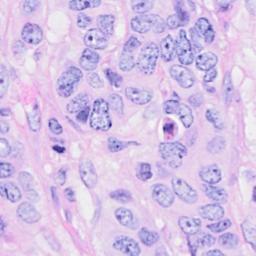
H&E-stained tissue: Breast